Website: crate-barrel
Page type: delivery-shipping
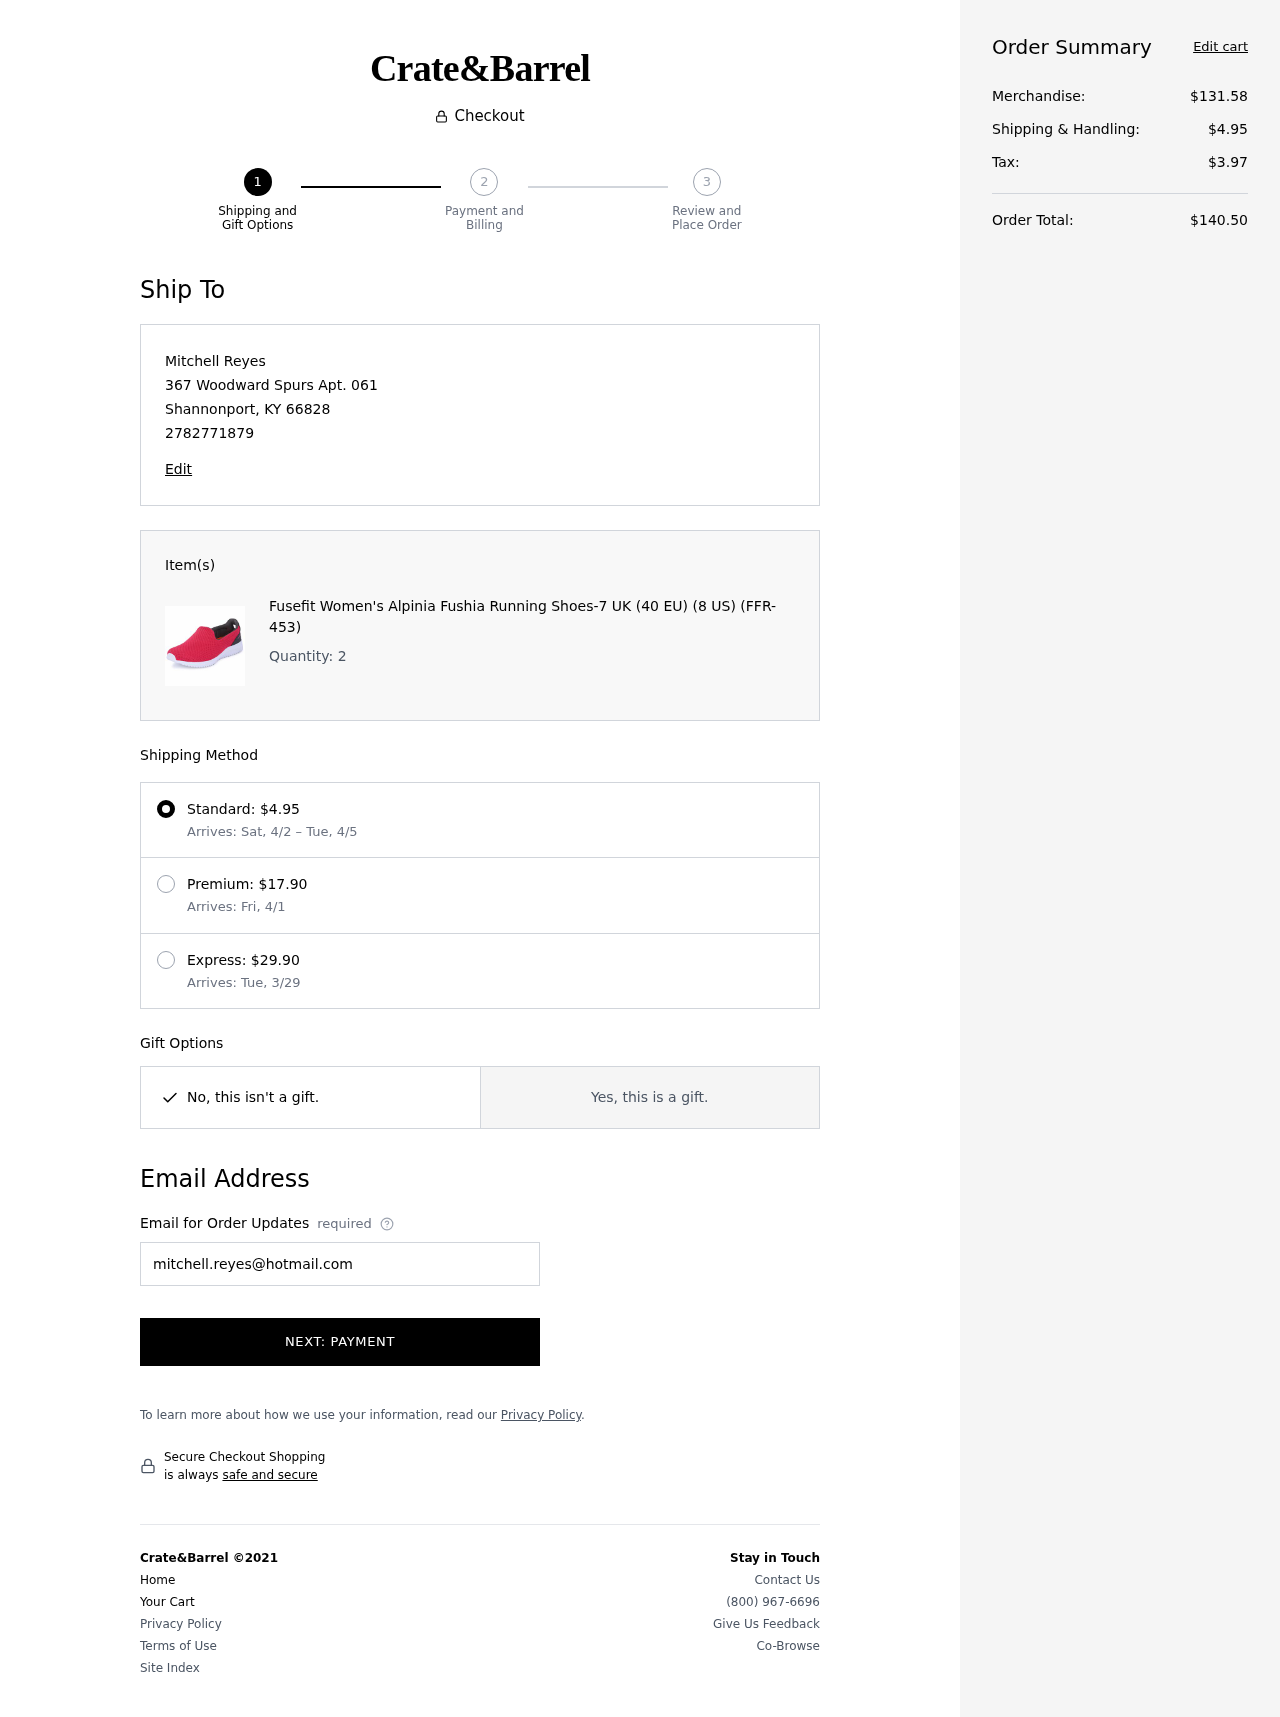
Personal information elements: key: PII_CITY
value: Shannonport
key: PII_EMAIL
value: mitchell.reyes@hotmail.com
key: PII_FULLNAME
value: Mitchell Reyes
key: PII_PHONE
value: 2782771879
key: PII_POSTCODE
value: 66828
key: PII_STATE_ABBR
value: KY
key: PII_STREET
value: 367 Woodward Spurs Apt. 061
Product elements: key: PRODUCT1_NAME
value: Fusefit Women's Alpinia Fushia Running Shoes-7 UK (40 EU) (8 US) (FFR-453)
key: PRODUCT1_QUANTITY
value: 2
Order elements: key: ORDER_SHIPPING_COST
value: $4.95
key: ORDER_SHIPPING_DATE
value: Sat, 4/2
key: ORDER_DELIVERY_DATE
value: Tue, 4/5
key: ORDER_SHIPPING_COST2
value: $17.90
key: ORDER_DELIVERY_DATE2
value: Arrives: Fri, 4/1
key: ORDER_SHIPPING_COST3
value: $29.90
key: ORDER_DELIVERY_DATE3
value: Arrives: Tue, 3/29
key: ORDER_SUBTOTAL
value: $131.58
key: ORDER_TAX
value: $3.97
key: ORDER_TOTAL
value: $140.50